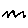
Label: zigzag